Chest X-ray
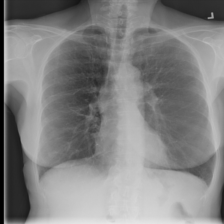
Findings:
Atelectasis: negative
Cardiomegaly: negative
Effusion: negative
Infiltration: negative
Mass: negative
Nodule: negative
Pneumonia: negative
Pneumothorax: negative
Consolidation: negative
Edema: negative
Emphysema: negative
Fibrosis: negative
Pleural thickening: negative
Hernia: negative